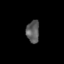
Tissue: skin
Cell type: Epithelial cells
Senescence score: 0.2546
Nuclear area (px): 281
Mean DAPI intensity: 93.299